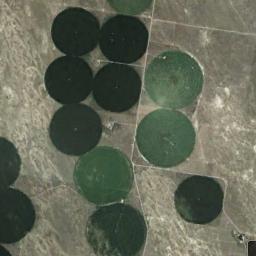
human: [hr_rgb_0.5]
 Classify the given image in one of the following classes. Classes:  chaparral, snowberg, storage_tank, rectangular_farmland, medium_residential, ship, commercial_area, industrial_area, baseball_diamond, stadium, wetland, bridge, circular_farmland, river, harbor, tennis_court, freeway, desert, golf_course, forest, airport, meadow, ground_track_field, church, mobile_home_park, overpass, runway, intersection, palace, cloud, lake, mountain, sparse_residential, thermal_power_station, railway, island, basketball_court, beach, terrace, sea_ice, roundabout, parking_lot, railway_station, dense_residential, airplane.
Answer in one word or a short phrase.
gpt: circular_farmland